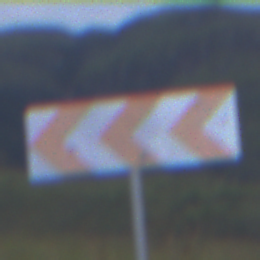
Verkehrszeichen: RichtungstafelnInKurvenGrossRechts
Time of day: SunriseSunset
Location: Outdoor (Nature)
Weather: PartlyCloudy
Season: NotSpecified
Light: Natural